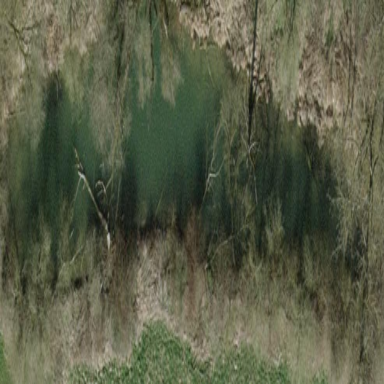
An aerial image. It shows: Pond with natural water.